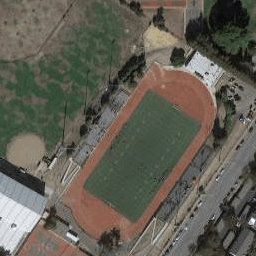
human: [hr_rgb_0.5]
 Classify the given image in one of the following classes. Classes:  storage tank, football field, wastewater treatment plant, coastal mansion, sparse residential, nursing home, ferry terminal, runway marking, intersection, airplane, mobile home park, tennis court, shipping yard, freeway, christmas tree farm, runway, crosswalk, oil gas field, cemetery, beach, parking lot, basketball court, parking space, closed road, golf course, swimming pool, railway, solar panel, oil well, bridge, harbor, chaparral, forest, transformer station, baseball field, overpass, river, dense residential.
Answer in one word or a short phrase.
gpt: football field